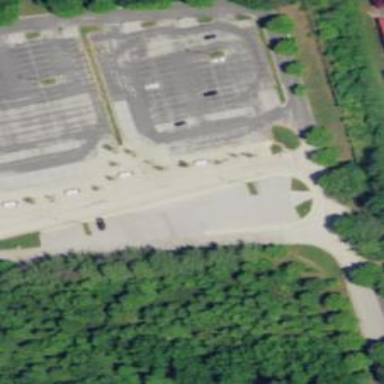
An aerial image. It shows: Parking space.